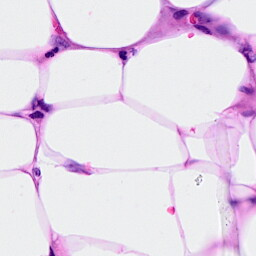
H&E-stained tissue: Breast